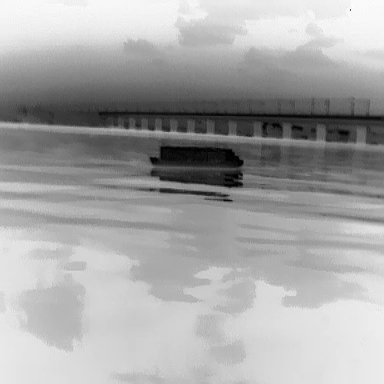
There is a fishing_boat in the infrared image.